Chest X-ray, PA view. Patient: 66 years old, sex M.
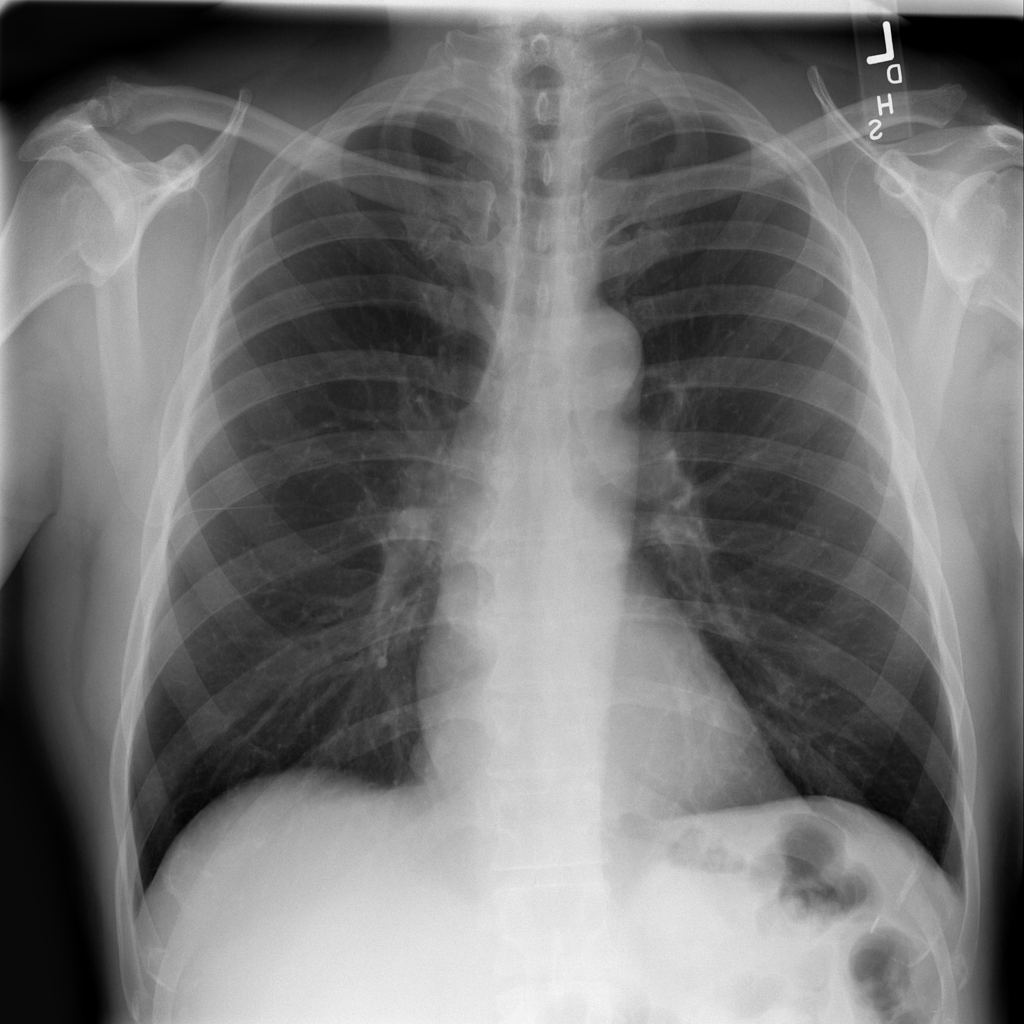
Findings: No Finding